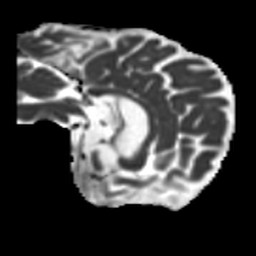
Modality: MD
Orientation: sagittal
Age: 68
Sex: male
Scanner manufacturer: siemens
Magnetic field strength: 3 T
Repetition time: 5.25 s
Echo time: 0.08 s